Field crop: maize
Growth stage: 2
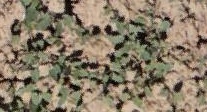
Species: convolvulus